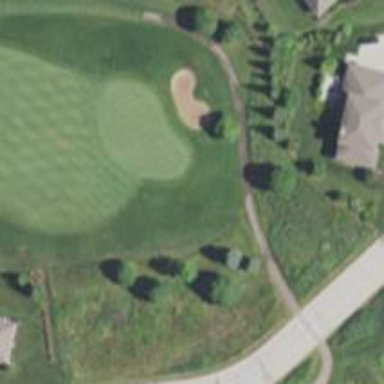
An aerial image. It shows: Service road designated as golf cart path.